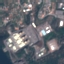
Land use / land cover class: Industrial